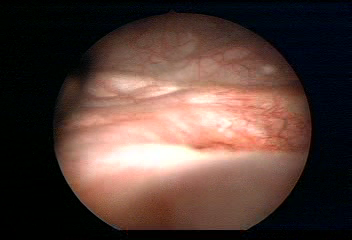
Modality: WLC
Class: Normal mucosa
Bladder cancer association: No